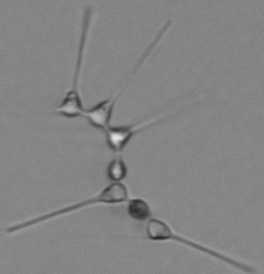
Label: Asterionellopsis_glacialis